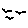
Label: bird